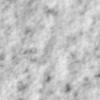
Label: no_change